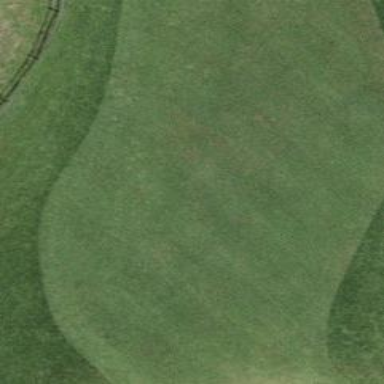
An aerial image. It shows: Golf hole.